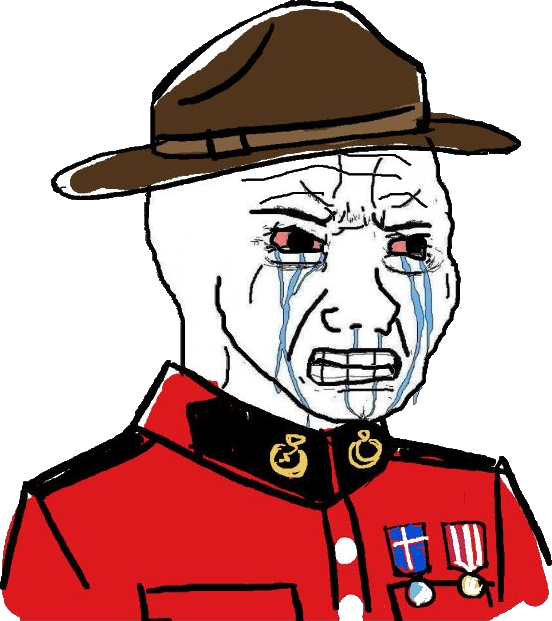
Label: 5_Crying_Wojak